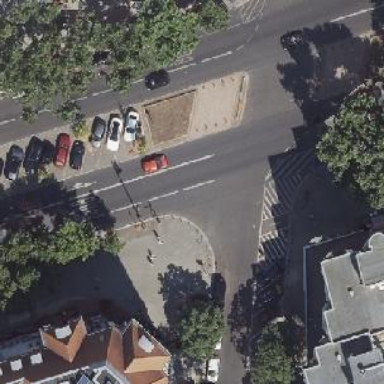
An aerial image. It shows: Unmarked crossing on footway.